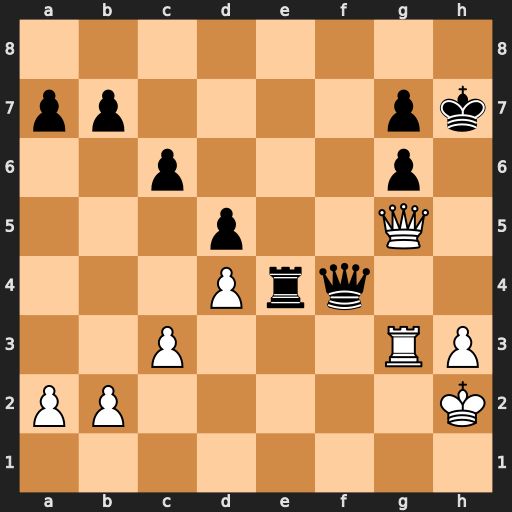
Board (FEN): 8/pp4pk/2p3p1/3p2Q1/3Prq2/2P3RP/PP5K/8
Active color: w
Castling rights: -
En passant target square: -
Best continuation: Qxg6+ Kh8 Qxg7#